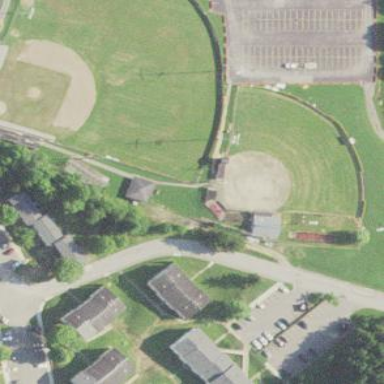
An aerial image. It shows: Baseball pitch for leisure and sports activities.